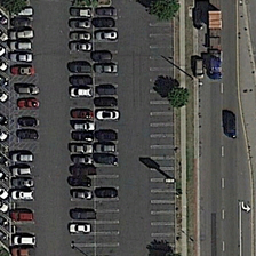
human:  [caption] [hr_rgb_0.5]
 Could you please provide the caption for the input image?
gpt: four rows of cars in the parking lot while with four trees on both hands.

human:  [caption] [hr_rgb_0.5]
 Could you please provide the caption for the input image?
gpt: Four rows of cars in the parking lot while with four trees in hand caddy.

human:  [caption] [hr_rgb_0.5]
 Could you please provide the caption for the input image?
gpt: One of the four car cars in one of the four car parking.

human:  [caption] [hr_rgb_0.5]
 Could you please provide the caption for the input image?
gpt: There are four rows of cars in the parking lot with four trees on both sides.

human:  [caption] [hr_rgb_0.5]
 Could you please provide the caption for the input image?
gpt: There are four rows of cars in the parking lot with four trees on each side.